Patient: sex F, age 35
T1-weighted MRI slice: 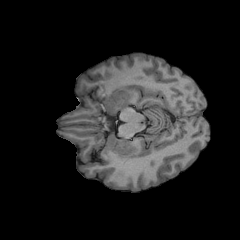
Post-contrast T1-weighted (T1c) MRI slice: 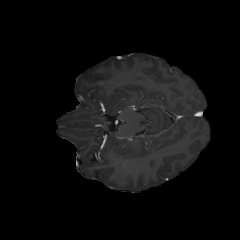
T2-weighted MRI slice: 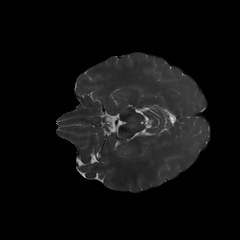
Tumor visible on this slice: no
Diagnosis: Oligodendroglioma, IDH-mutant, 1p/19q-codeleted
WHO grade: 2